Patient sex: F
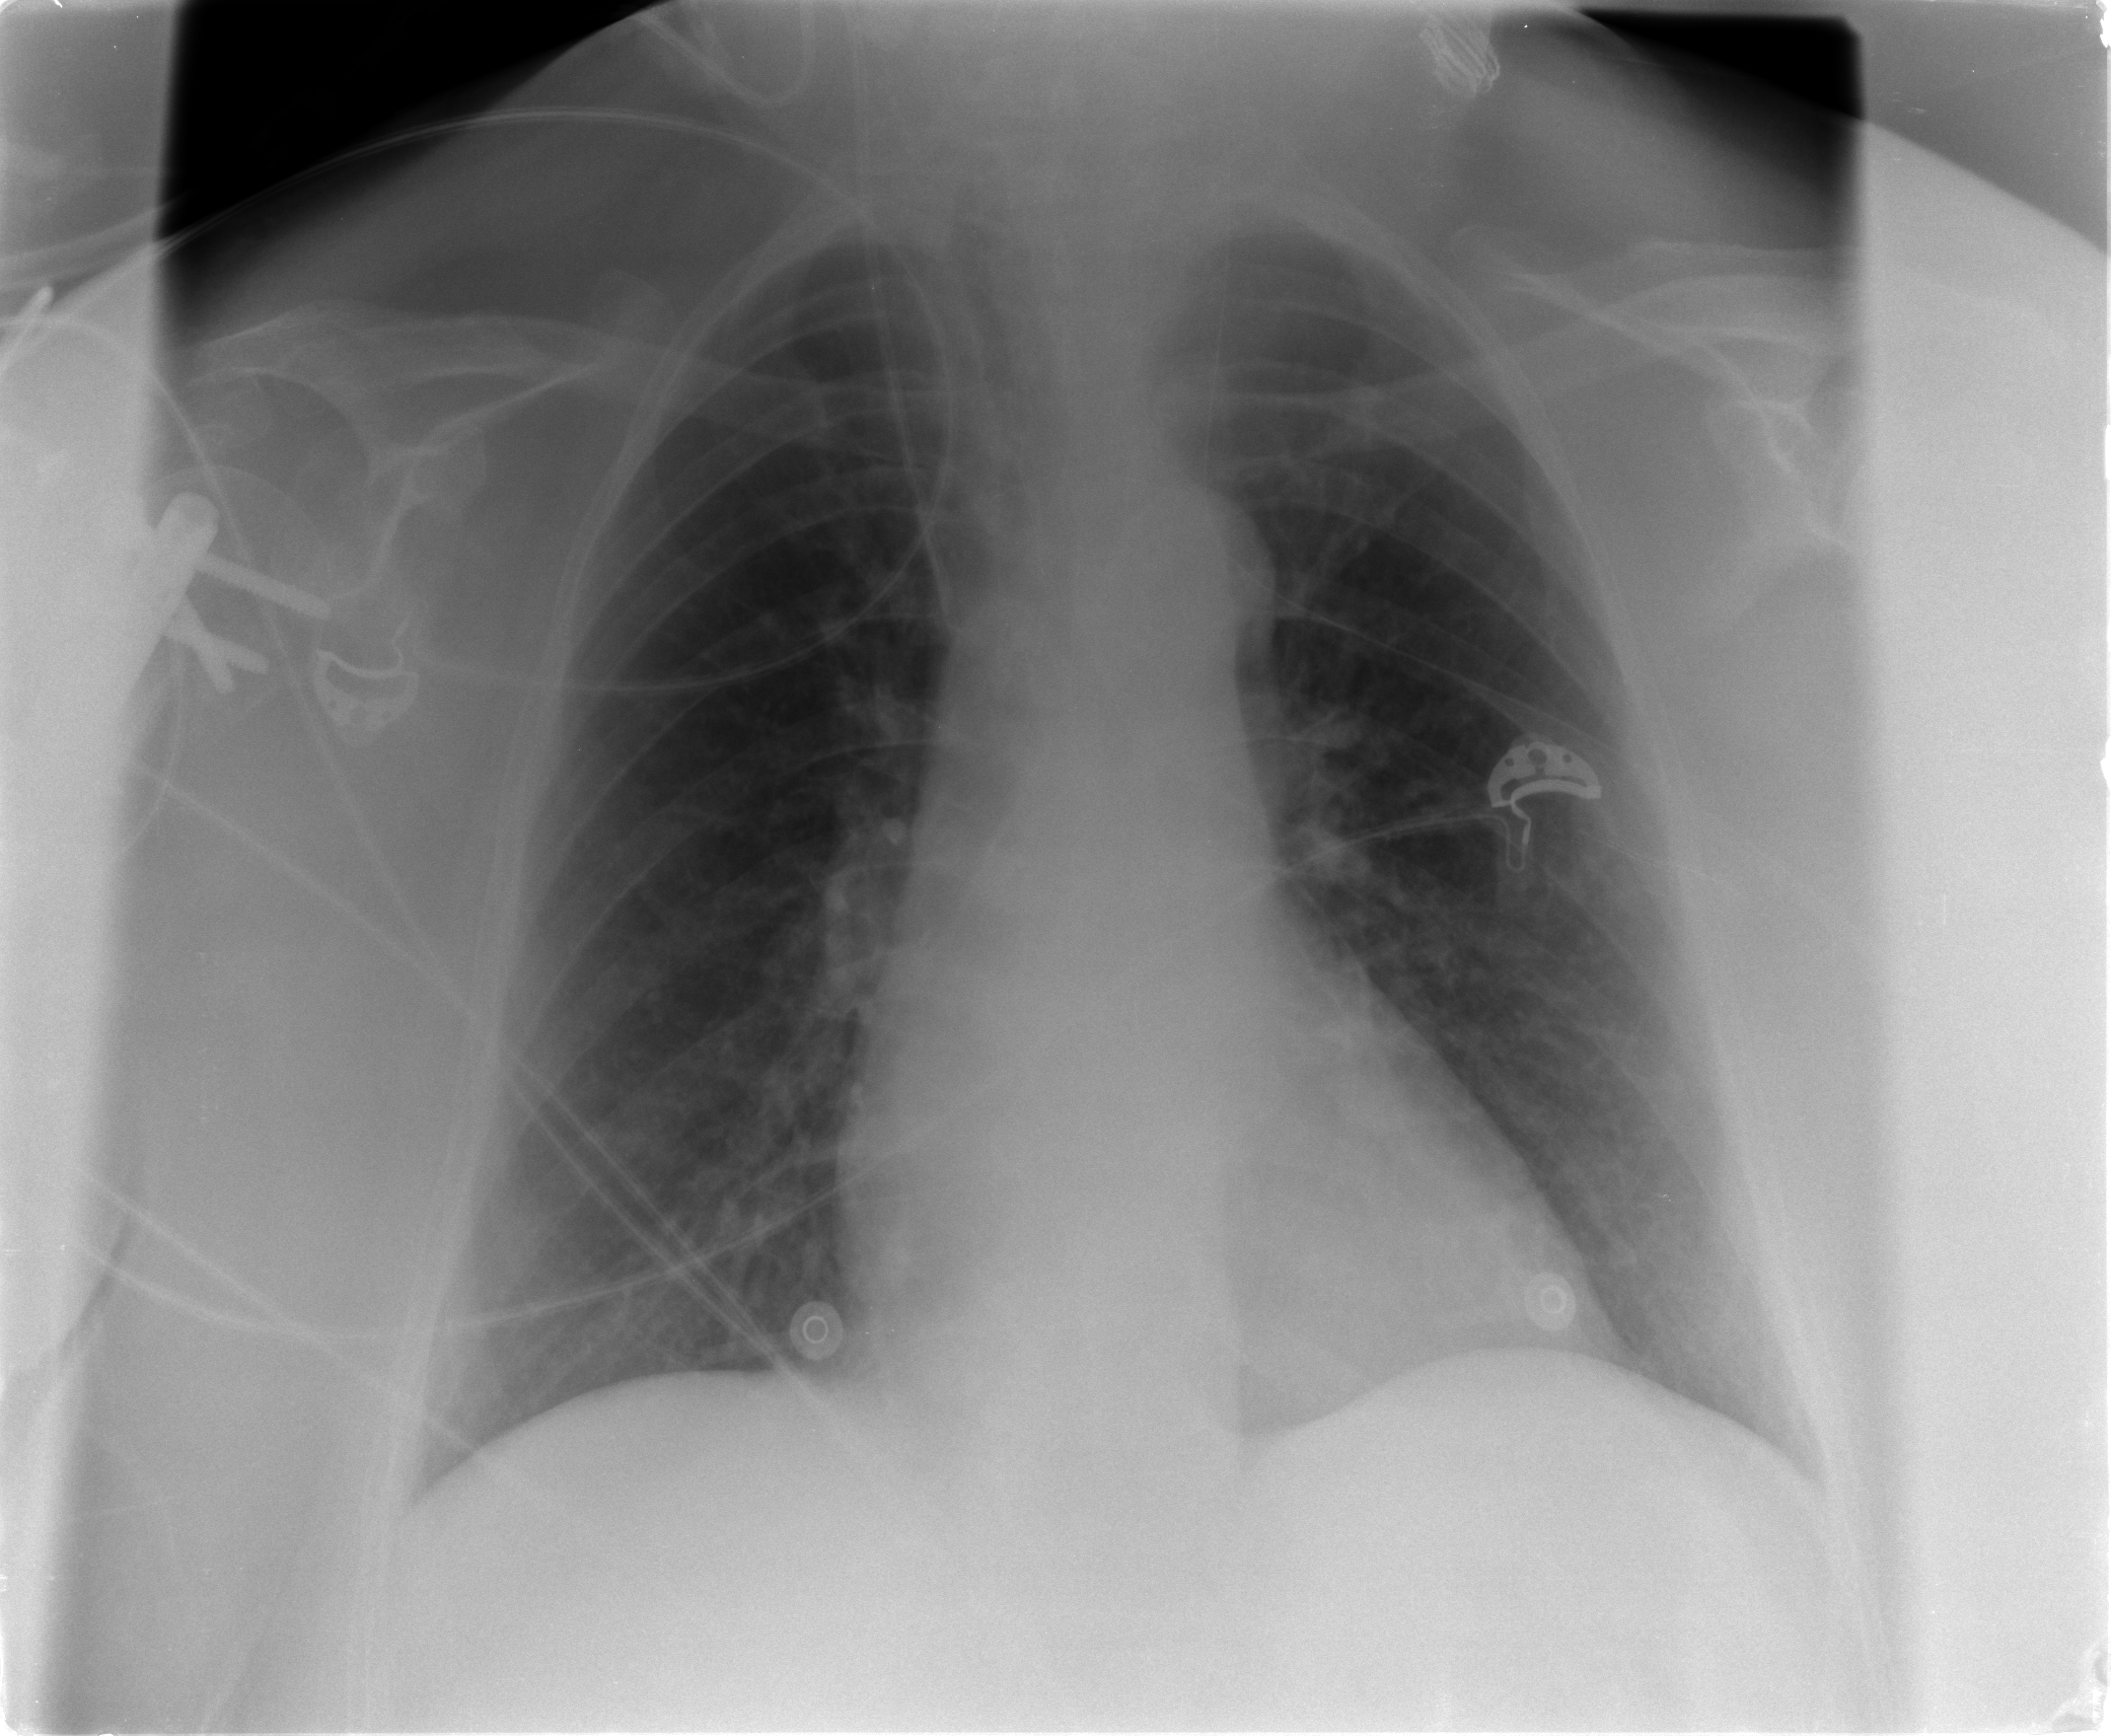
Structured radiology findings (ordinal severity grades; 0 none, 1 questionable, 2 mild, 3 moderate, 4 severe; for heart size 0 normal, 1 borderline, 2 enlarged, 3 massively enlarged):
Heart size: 0
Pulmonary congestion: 1
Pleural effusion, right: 0
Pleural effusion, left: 0
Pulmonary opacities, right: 0
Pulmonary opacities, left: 0
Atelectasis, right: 0
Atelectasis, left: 0